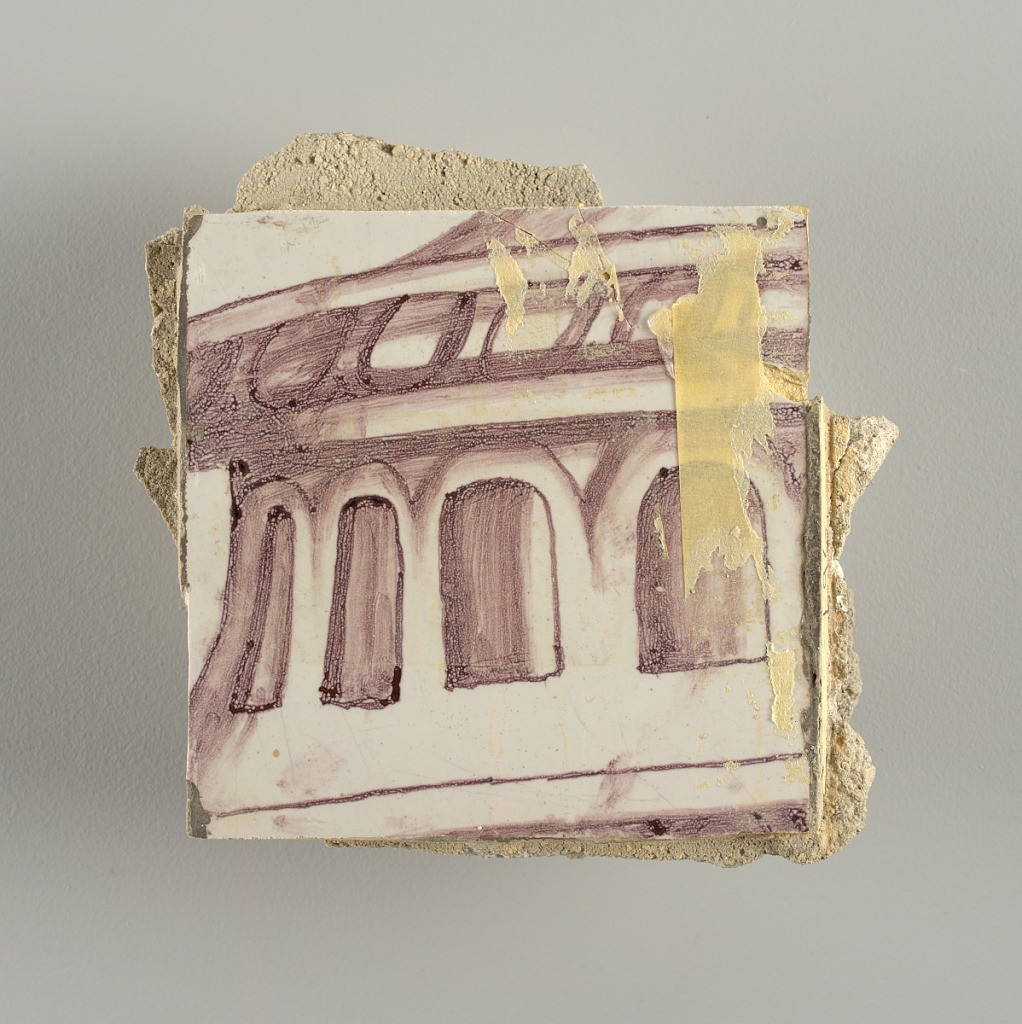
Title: Wall facing
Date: ca. 1725
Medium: Tin-glazed earthenware, underglaze
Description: Horizontal rectangle.  Thirty-seven tiles wide and twenty-one high with opening for door or window nineteen and one-half tiles high and twelve wide.  To left and right of opening, centered canopy above. Left, woman representing Hope, right, a sculputure urn.  Centered above opening, a mascaron.  Arabesque design of foliage.